Interaction volume radius: 10 \u00c5
Interaction volume height: 20 \u00c5
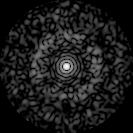
Disorder parameter: 0.844